Field crop: maize
Growth stage: 2
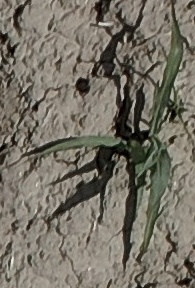
Species: sorghum